Question: I'm starting to use gradle and robolectric.
I'm following this example:
<URL>
However, he complains the lack of JUnit and Roboeletric classes.
Below is my file build.gradle and some prints
'''
buildscript {
repositories {
mavenCentral()
maven {
url 'https://oss.sonatype.org/content/repositories/snapshots/'
}
}
dependencies {
classpath 'com.android.tools.build:gradle:0.9.+'
classpath 'com.squareup.gradle:gradle-android-test-plugin:0.9.1-SNAPSHOT'
}
}
apply plugin: 'android'
apply plugin: 'android-test'
repositories {
mavenCentral()
}
android {
compileSdkVersion 19
buildToolsVersion "19.1.0"
defaultConfig {
minSdkVersion 8
targetSdkVersion 19
versionCode 1
versionName "1.0"
}
buildTypes {
release {
runProguard false
proguardFiles getDefaultProguardFile('proguard-android.txt'), 'proguard-rules.txt'
}
}
sourceSets {
instrumentTest.setRoot('src/test')
}
}
dependencies {
compile 'com.android.support:appcompat-v7:19.1.0'
instrumentTestCompile 'junit:junit:4.10'
instrumentTestCompile 'org.robolectric:robolectric:2.3-SNAPSHOT'
instrumentTestCompile 'com.squareup:fest-android:1.0.+'
testCompile 'junit:junit:4.10'
testCompile 'org.robolectric:robolectric:2.3-SNAPSHOT'
testCompile 'com.squareup:fest-android:1.0.+'
}
'''

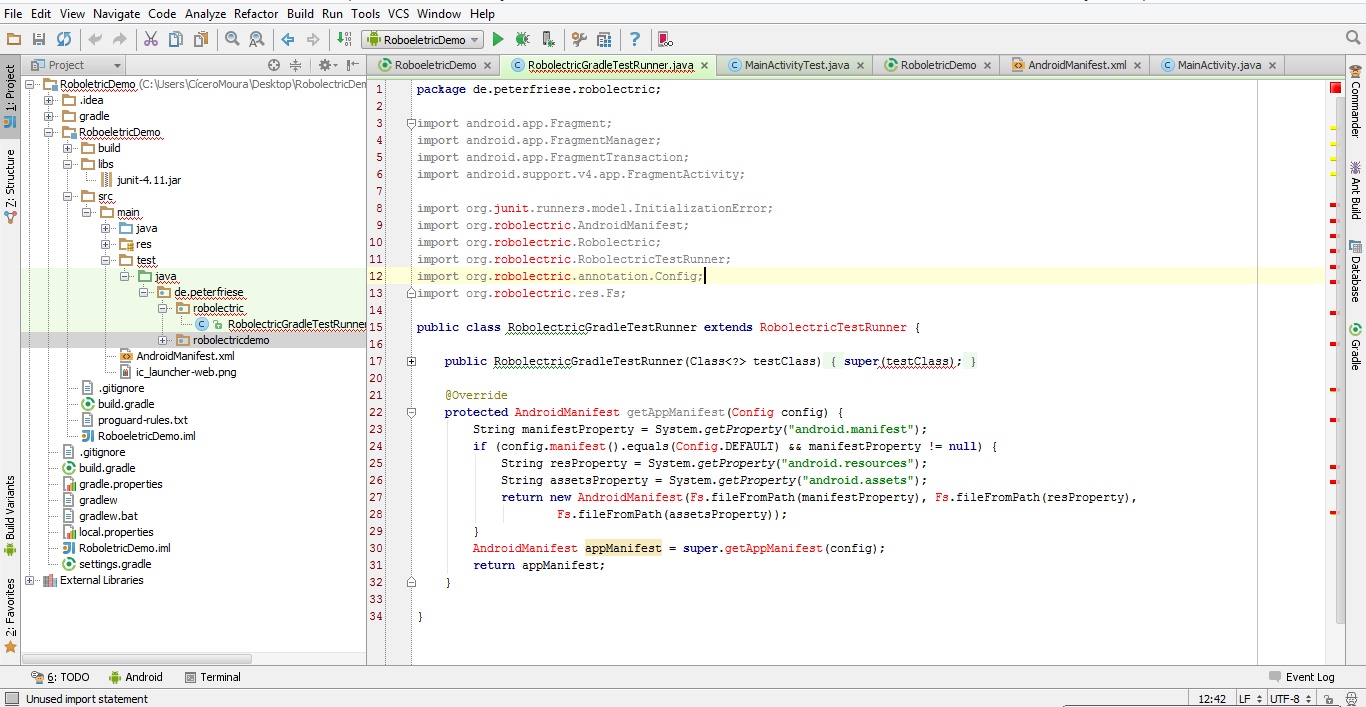
Answer: You have to add build type 'debug' (correctly to say you need to have different from release build type). It is square test plugin requirement as well as Robolectric test plugin (<URL>.
Modify your 'build.gradle' to next:
'''
buildTypes {
release {
runProguard false
proguardFiles getDefaultProguardFile('proguard-android.txt'), 'proguard-rules.txt'
}
debug {
}
}
'''
And don't forget to switch Android studio to debug variant: